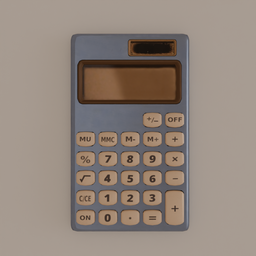
Label: electronics